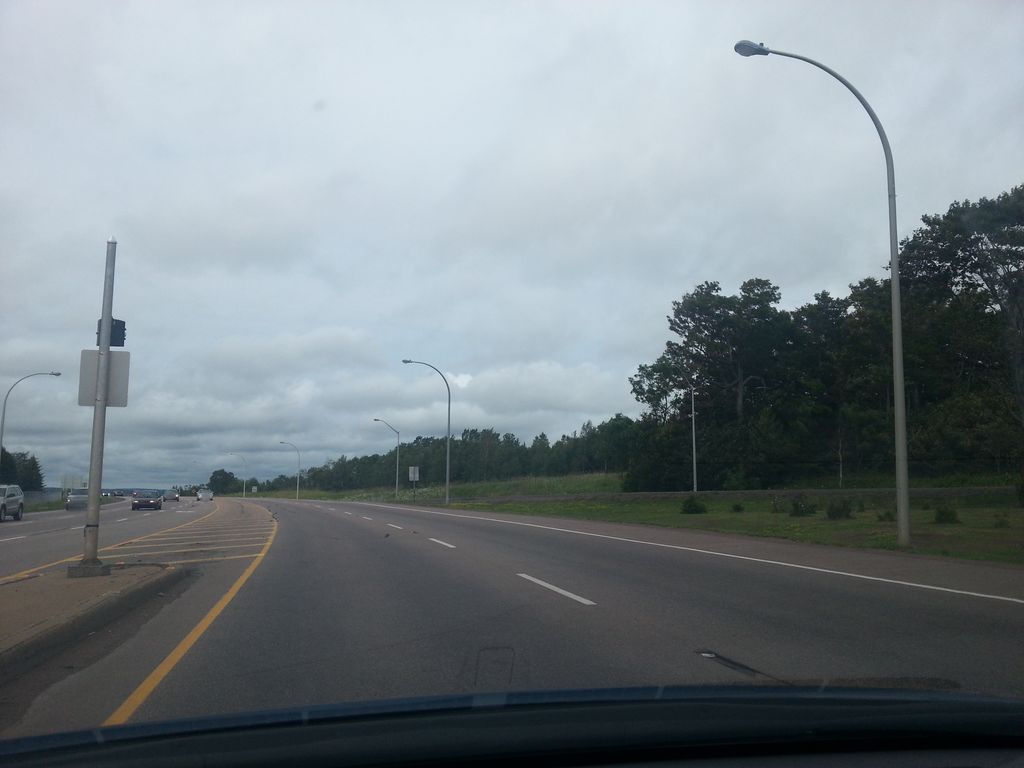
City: charlottetown